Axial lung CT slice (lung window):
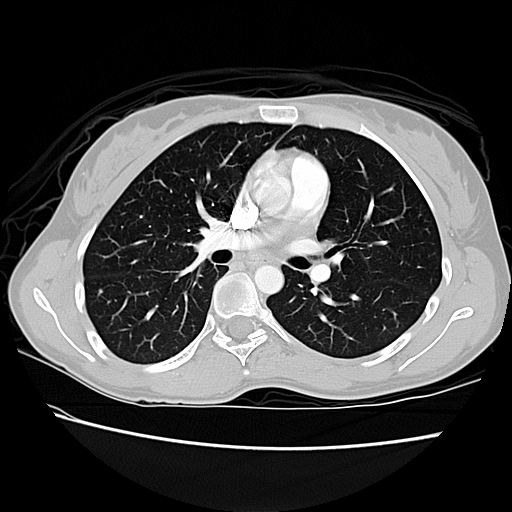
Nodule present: no